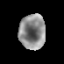
Tissue: prostate
Cell type: Epithelial cells
Senescence score: 0.2329
Nuclear area (px): 888
Mean DAPI intensity: 141.373